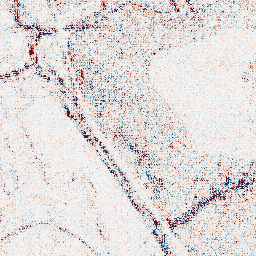
Category: wavelet
Decomposition family: wavelet_reverse_biorthogonal
Decomposition parameters: wavelet: rbio2.4
level: 1
Upsampling method: nearest
Upsampling parameters: scale: 8
Upsampling scale: 8